Interaction volume radius: 10 \u00c5
Interaction volume height: 30 \u00c5
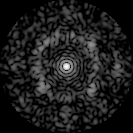
Disorder parameter: 0.7215